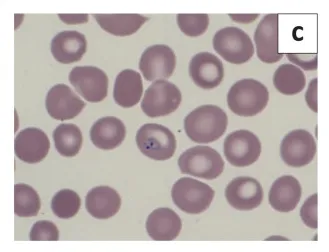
Babesia microti infection acquired in Maine, USA. Blood smear images, Giemsa stain, original magnification. 1000 x. Thin smear showing intra-erythrocytic parasites.
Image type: pathology (giemsa)